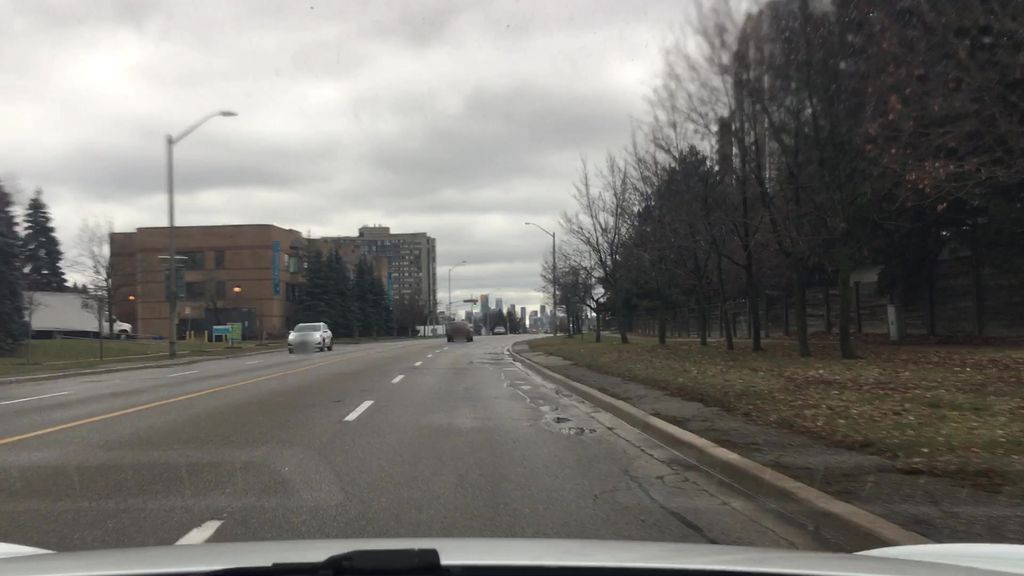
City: toronto